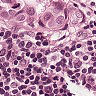
Metastatic tissue present: yes